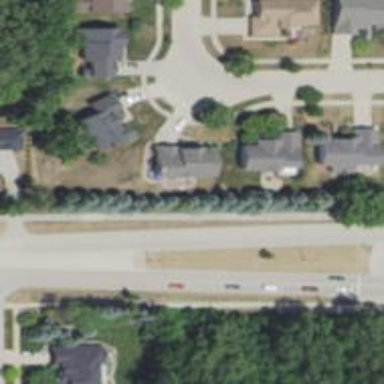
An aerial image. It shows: Secondary road with separate sidewalks.